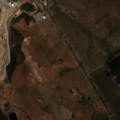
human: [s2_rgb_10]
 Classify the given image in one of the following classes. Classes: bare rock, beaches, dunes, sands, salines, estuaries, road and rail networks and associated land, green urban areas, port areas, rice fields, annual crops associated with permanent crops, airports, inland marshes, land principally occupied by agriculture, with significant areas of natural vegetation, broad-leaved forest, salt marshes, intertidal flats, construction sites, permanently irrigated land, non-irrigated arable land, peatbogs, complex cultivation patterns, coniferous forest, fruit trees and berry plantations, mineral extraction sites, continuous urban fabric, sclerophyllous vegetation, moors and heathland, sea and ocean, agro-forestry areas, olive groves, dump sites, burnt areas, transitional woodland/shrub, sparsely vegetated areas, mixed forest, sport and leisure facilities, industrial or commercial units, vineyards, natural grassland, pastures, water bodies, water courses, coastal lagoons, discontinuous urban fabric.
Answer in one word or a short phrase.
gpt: continuous urban fabric